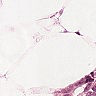
Metastatic tissue present: yes